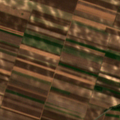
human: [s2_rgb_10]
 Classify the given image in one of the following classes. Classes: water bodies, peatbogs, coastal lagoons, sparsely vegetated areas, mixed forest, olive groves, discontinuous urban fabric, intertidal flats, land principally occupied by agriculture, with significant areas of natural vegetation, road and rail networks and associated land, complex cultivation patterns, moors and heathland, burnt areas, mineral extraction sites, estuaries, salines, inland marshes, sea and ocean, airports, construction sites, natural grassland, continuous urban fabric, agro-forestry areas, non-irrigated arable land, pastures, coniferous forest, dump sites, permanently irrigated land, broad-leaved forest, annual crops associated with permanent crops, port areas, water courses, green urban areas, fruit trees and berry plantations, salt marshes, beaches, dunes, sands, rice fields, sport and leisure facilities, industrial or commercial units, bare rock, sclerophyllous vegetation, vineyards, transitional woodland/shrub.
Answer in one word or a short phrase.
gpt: non-irrigated arable land